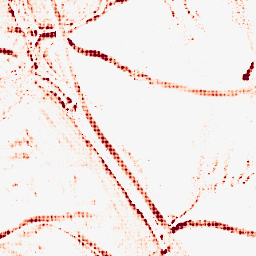
Category: morphological
Decomposition family: morphological_rect
Decomposition parameters: operation: opening
width: 5
height: 10
Upsampling method: sinc_blackman
Upsampling parameters: scale: 8
kernel_size: 8
Upsampling scale: 8